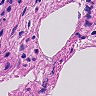
Metastatic tissue present: no